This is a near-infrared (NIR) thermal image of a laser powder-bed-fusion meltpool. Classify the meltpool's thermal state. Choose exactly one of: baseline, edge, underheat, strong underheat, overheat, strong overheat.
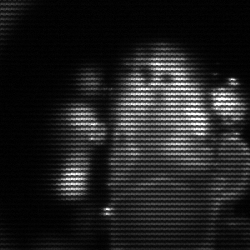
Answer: strong underheat